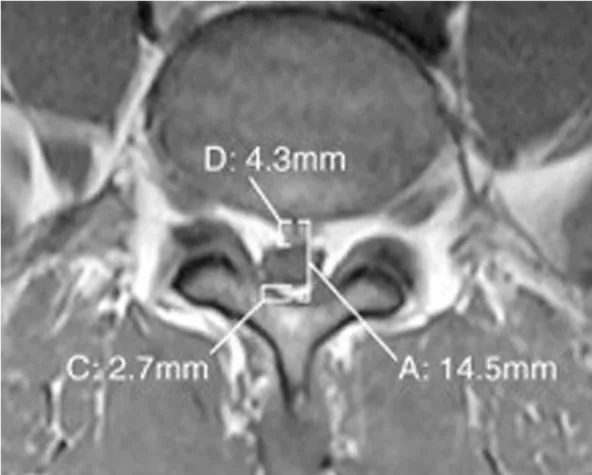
case 2, epidural fat measurement post LESI, demonstrating a grade I (borderline grade II) SEL. "A" demonstrates the spinal canal, "C" and "D" demonstrates the EF on either side of the dural sac, and the dural sac is the difference between A and C + D.
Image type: radiology (mri)